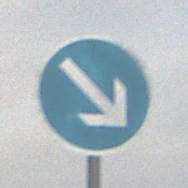
Verkehrszeichen: VorgeschriebeneVorbeifahrtRechts
Umgebung: Outdoor, Nature
Tageszeit: SunriseSunset
Wetter: PartlyCloudy
Licht: Natural
Jahreszeit: NotSpecified
Kontrast: LowContrast